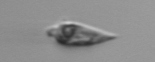
Label: Oxytoxum